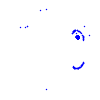
Particle: pion